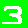
Digit: 3